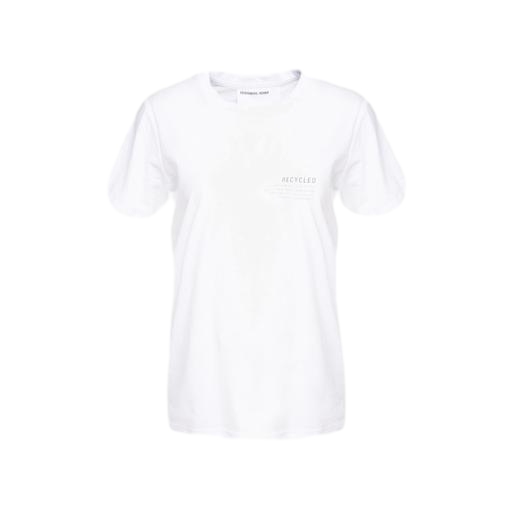
white dream t-shirt, white elected perfect t-shirt, white melrose t-shirt, white background